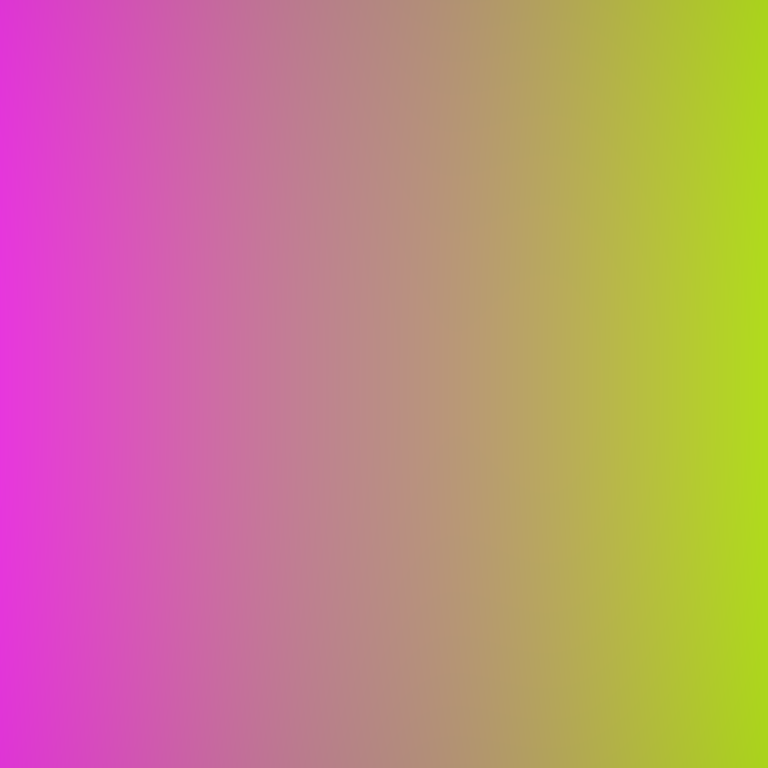
Abstract light effect, smooth gradient from vivid magenta to bright lime green, energetic atmosphere, soft blend, no room, no furniture, no objects.